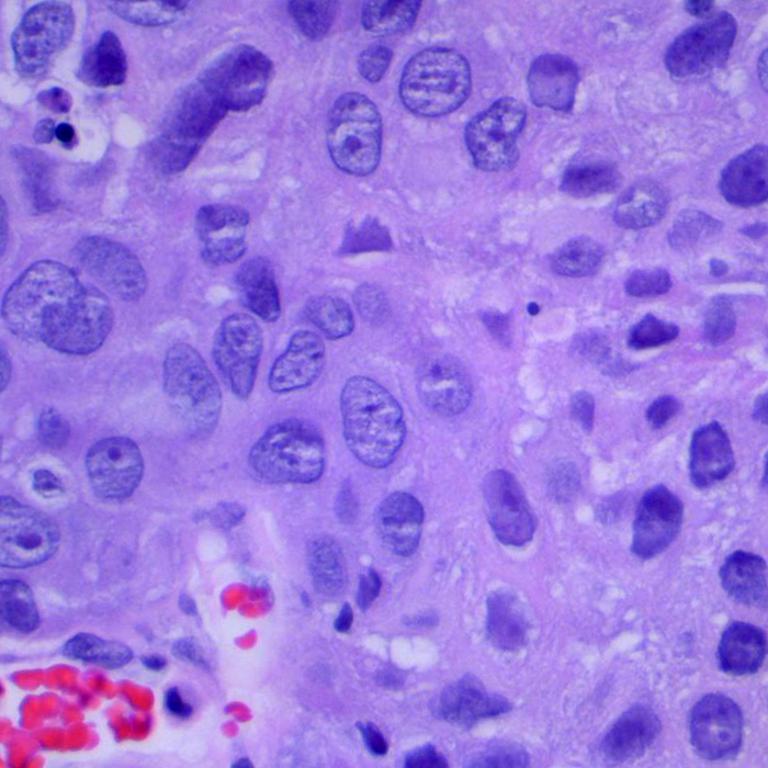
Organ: lung
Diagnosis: squamous carcinomas